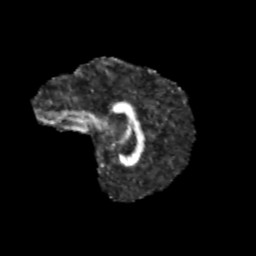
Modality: FA
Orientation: sagittal
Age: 12
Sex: female
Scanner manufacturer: siemens
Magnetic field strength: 3 T
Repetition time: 3.8 s
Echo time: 0.07 s